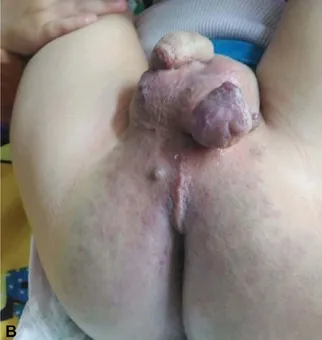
A 21-month-old boy presenting with extensive venous malformation in the perineum and pelvis. (
B
) After 3-month treatment with oral sirolimus showing marked improvement of skin lesions.
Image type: medical_photograph (skin_photograph)